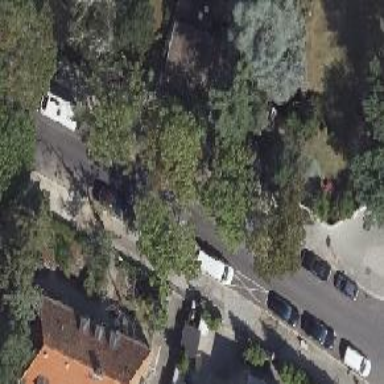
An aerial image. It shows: Deciduous broadleaved tree.